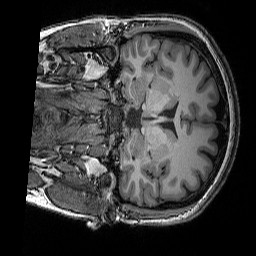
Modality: T1w
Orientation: coronal
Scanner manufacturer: siemens
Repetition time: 2.25 s
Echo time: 0.00418 s